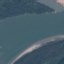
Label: River